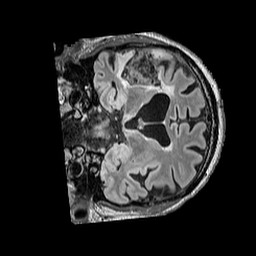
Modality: FLAIR
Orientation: coronal
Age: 55
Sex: male
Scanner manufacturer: siemens
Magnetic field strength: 3 T
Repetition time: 5 s
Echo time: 0.387 s